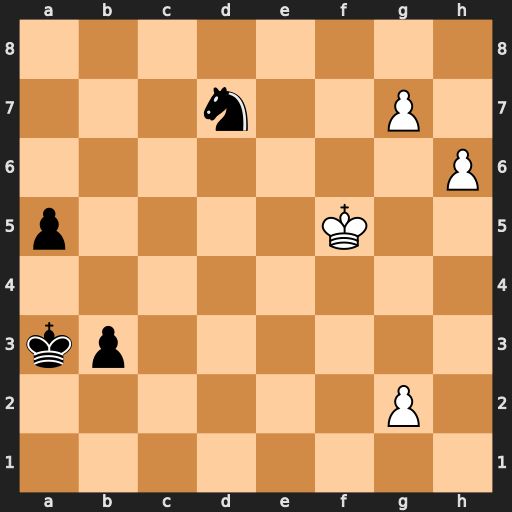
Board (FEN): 8/3n2P1/7P/p4K2/8/kp6/6P1/8
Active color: w
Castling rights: -
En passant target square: -
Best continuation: g8=Q b2 Qg3+